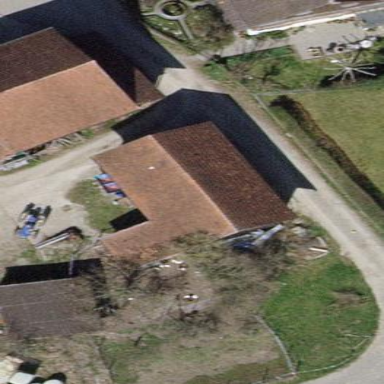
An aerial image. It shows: Shed building.